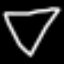
Label: diamond